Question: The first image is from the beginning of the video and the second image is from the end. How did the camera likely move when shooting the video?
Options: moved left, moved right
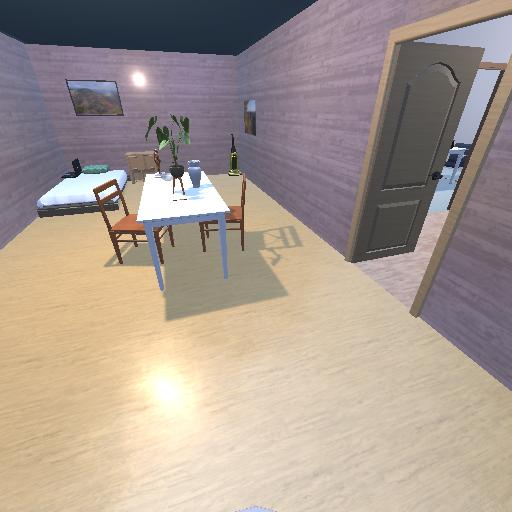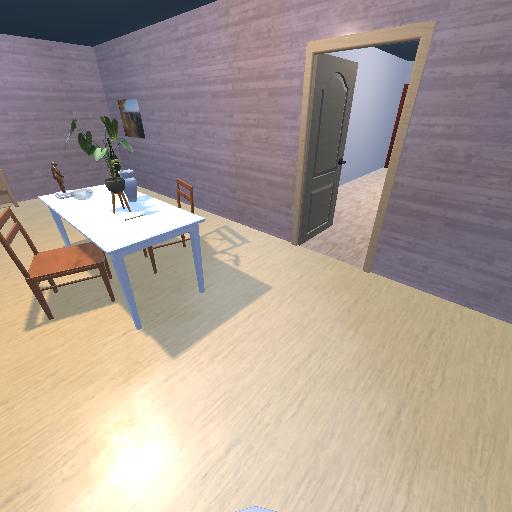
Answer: moved left